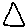
Label: triangle